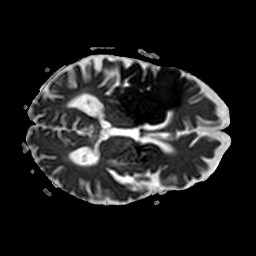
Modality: ADC
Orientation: axial
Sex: female
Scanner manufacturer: philips
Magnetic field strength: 3 T
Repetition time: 3.745 s
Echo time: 0.05978 s